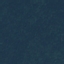
Land use / land cover class: Forest